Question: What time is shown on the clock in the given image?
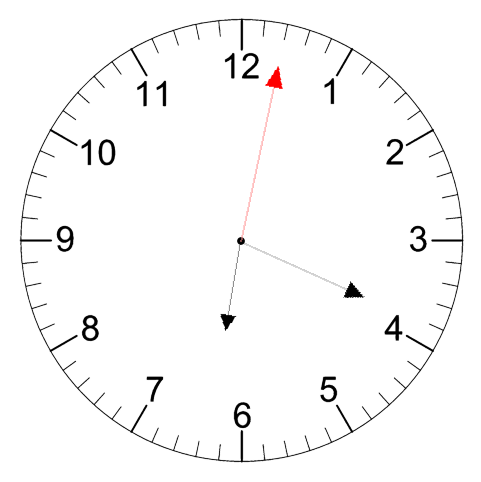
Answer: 06:19:02